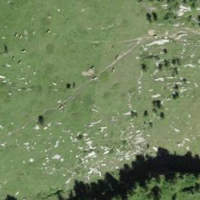
EUNIS habitat code: 26
Species observed at this site:
Saxifraga aizoides